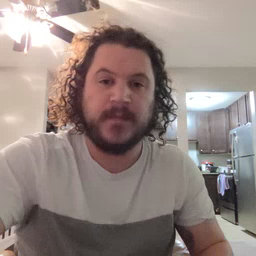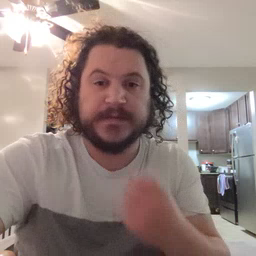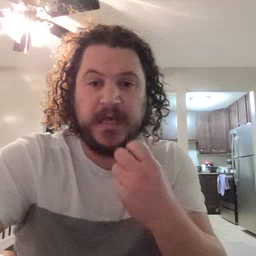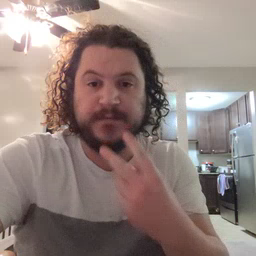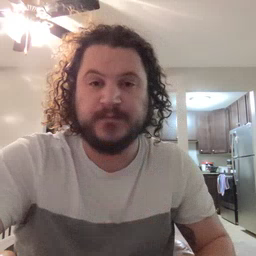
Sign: snack